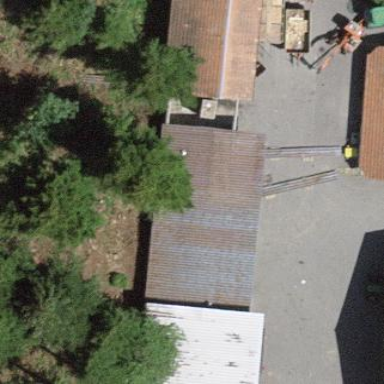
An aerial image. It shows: Barn.